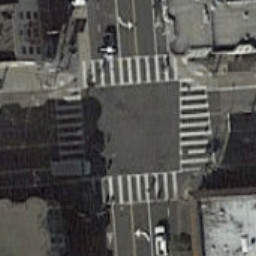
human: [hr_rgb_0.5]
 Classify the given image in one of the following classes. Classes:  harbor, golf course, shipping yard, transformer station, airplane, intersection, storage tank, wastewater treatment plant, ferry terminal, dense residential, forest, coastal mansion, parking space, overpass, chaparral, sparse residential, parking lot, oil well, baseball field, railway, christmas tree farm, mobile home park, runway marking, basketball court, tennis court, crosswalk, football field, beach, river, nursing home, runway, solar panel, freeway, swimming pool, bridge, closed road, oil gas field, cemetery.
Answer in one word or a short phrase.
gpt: crosswalk